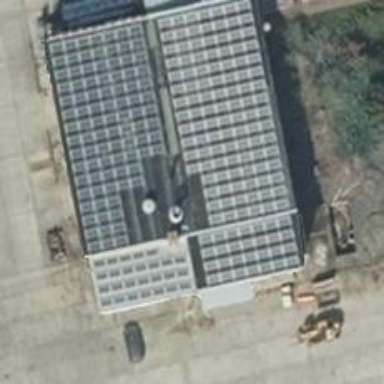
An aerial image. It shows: Solar photovoltaic panel generator producing electricity as small installation.